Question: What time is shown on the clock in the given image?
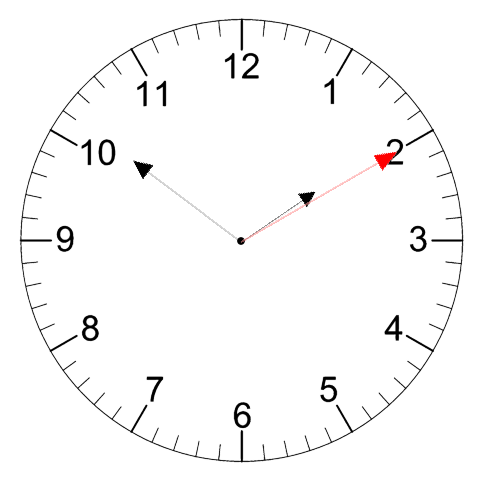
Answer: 01:51:10